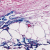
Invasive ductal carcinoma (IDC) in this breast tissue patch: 0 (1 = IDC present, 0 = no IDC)